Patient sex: M
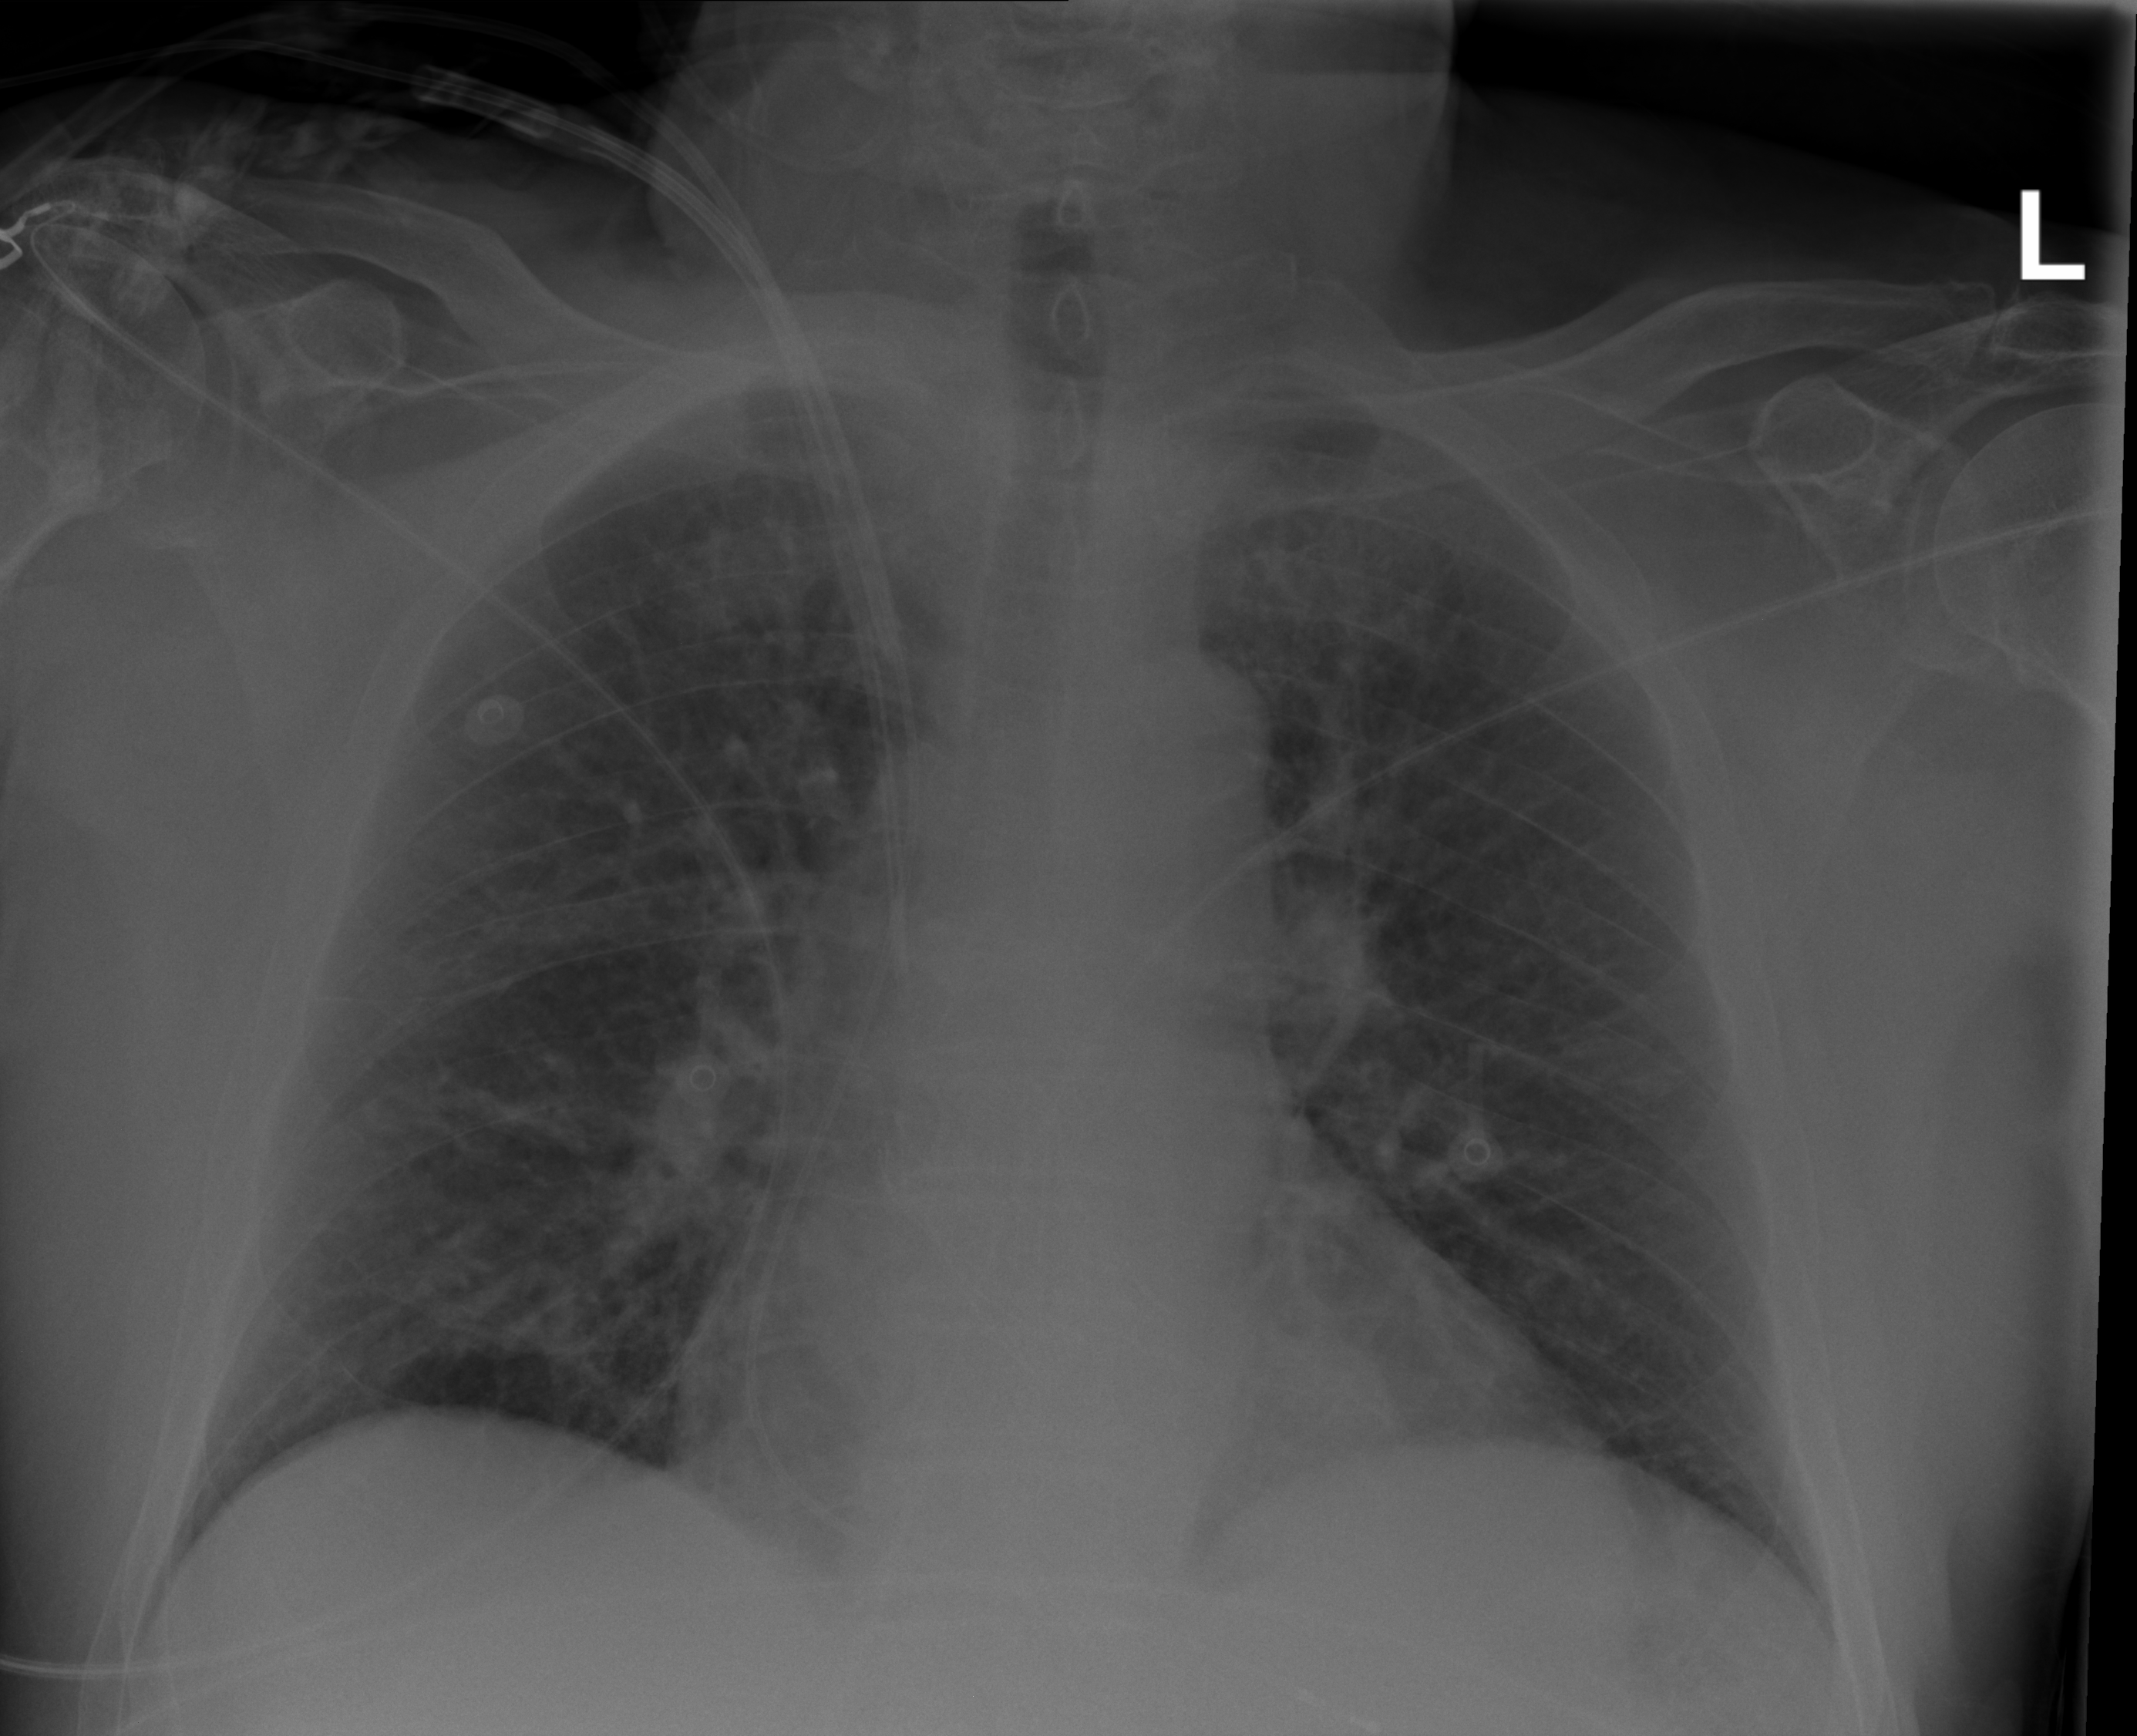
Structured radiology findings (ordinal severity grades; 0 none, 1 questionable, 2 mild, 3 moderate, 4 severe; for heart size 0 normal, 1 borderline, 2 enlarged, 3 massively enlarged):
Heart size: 0
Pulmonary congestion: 2
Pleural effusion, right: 0
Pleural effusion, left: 0
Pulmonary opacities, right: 0
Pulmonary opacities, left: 0
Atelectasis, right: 0
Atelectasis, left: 0